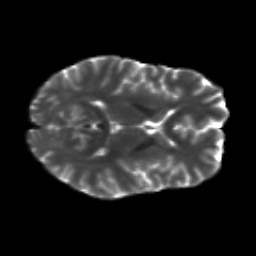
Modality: T2w
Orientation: axial
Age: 34
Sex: female
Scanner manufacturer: siemens
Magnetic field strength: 3 T
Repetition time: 8.8 s
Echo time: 0.085 s